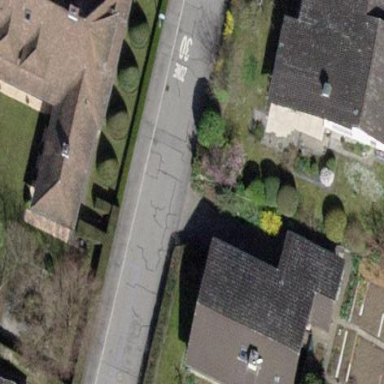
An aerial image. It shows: Building with tiled roof.